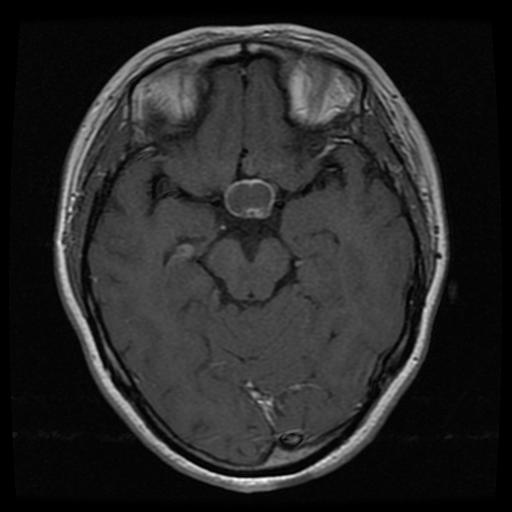
Label: pituitary